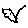
Label: bird